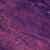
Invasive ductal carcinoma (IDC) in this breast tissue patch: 0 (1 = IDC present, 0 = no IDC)